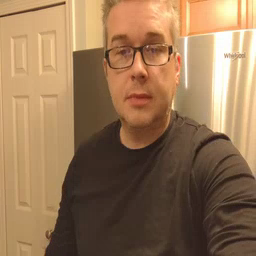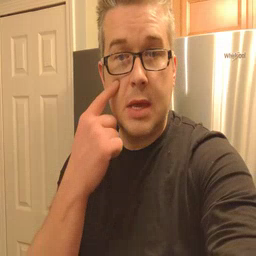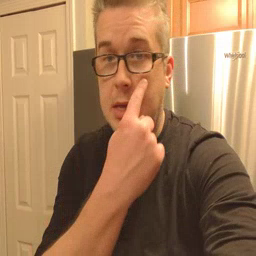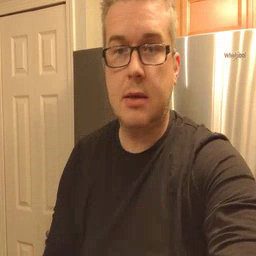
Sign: eye